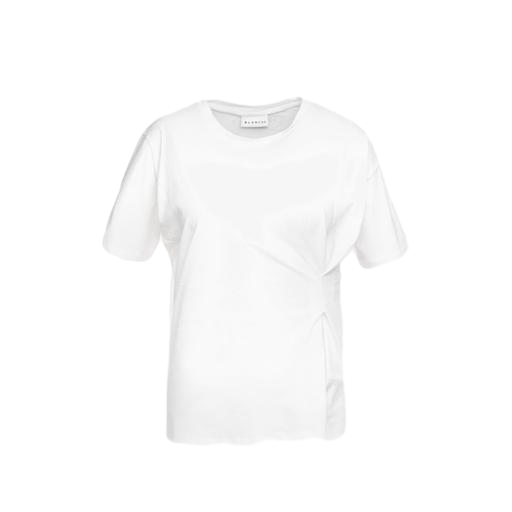
white draped t-shirt, white draped tee, white wedge t-shirt, white background